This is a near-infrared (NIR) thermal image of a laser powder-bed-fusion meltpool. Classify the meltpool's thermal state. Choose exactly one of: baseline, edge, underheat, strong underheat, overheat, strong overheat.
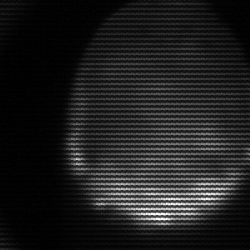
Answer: edge